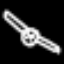
Label: hourglass